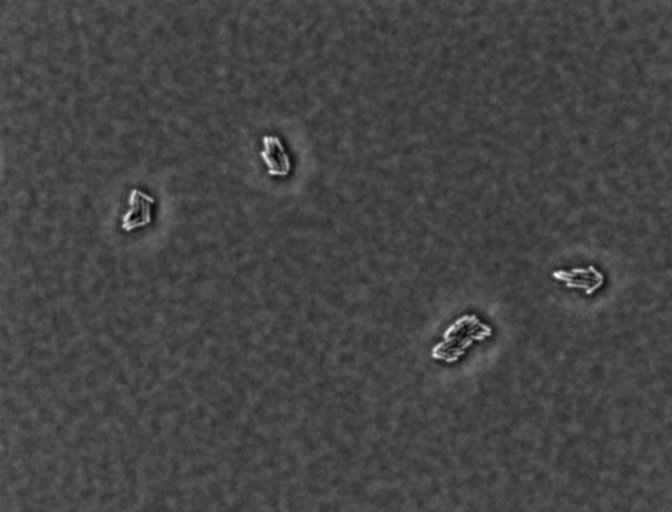
Salmonella enterica Enteritidis